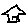
Label: house